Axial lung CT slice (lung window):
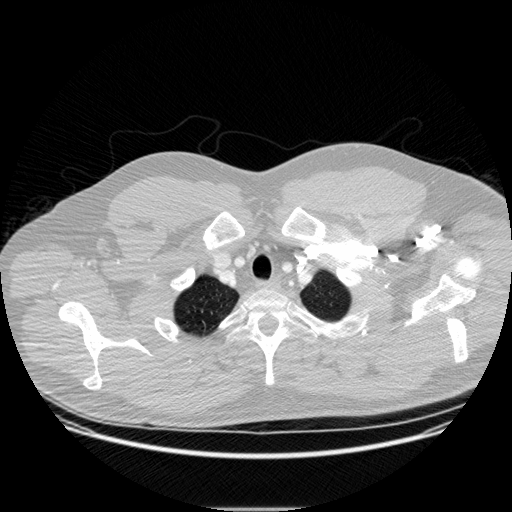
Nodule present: no